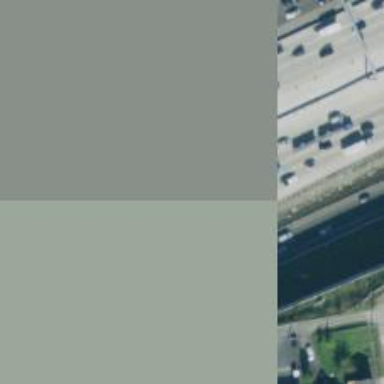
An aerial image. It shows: Motorway.